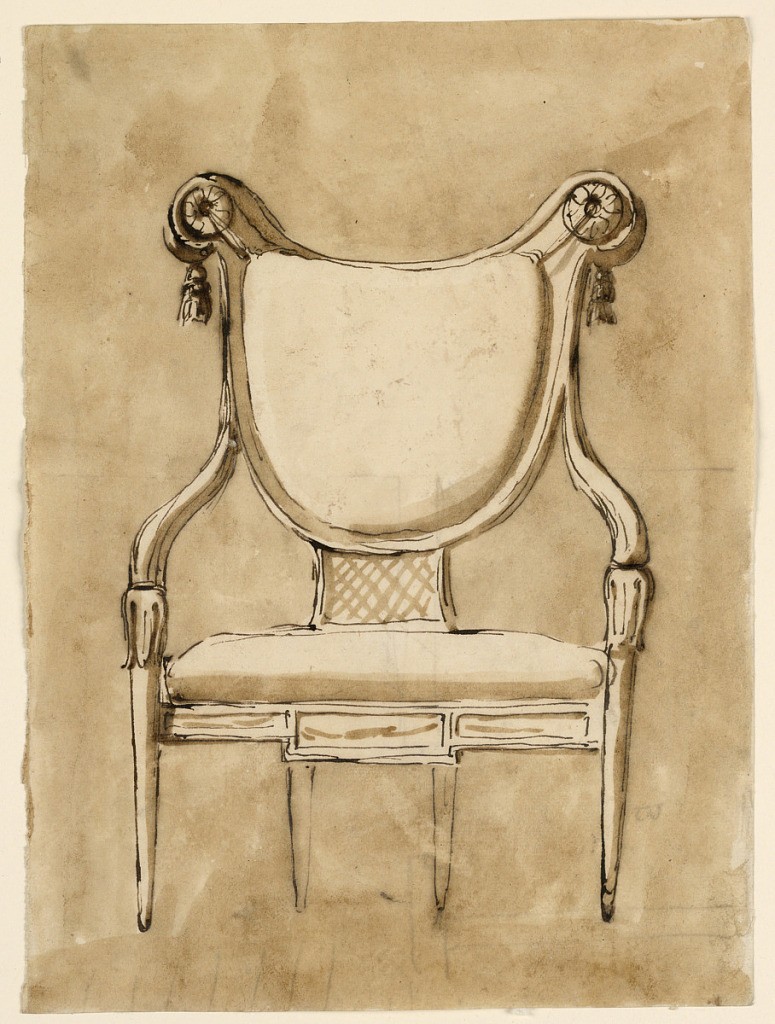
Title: Chair
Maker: Giuseppe Barberi, Italian, 1746–1809
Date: ca. 1785–1790
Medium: Pen and brown ink, brush and brown wash on off-white laid paper
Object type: Drawing
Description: Seen from the front. The back is a curved escutcheon supported below by a small angular panel with trellis. Most of the inside is upholstered with ribbons passing through rosettes in the upper scrolls of the escutcheon and ending on the back with tassels. The arms spring from the sides of the back and are supported by the front legs. The front of the frame of the seat and the back legs are similar to those in -2051. Usual background. On the verso is a part of evidently the same plan as -2052.